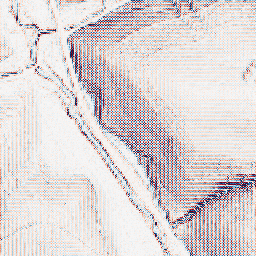
Category: wavelet
Decomposition family: wavelet_dwt
Decomposition parameters: wavelet: haar
level: 1
Upsampling method: quartic
Upsampling parameters: scale: 2
Upsampling scale: 2